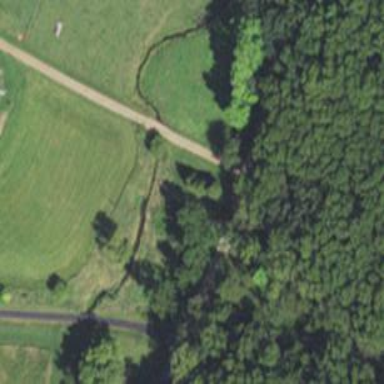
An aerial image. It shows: Culvert tunnel.